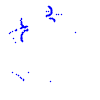
Particle: pion